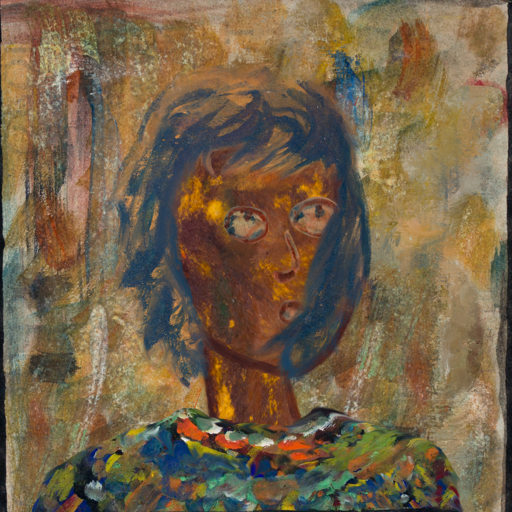
Background: Pipe, Head And Neck Side: Comrade, Face Side: Orphan, Bust: An_Impression, Hair Side: In_The_Sun, Head Accessory: Blank, Second Necklace: Blank, Necklace: Blank, Baby: Blank